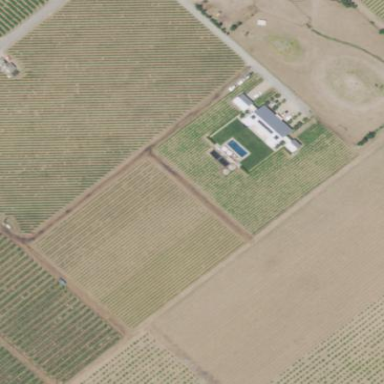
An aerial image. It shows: Vineyard where grapes are grown.